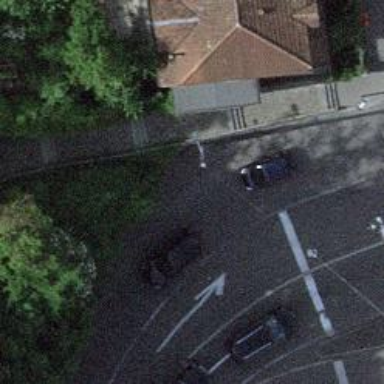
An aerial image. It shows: Stone steps forming road.